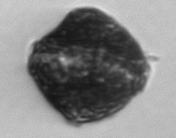
Label: Alexandrium_catenella